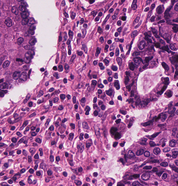
Tumor epithelial tissue: yes
Tumor-associated stroma tissue: yes
Normal tissue: no